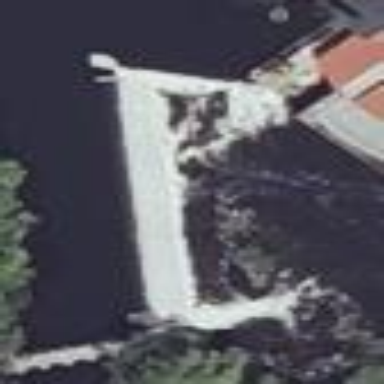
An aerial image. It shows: Dam across waterway.